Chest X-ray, AP view. Patient: 63 years old, sex M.
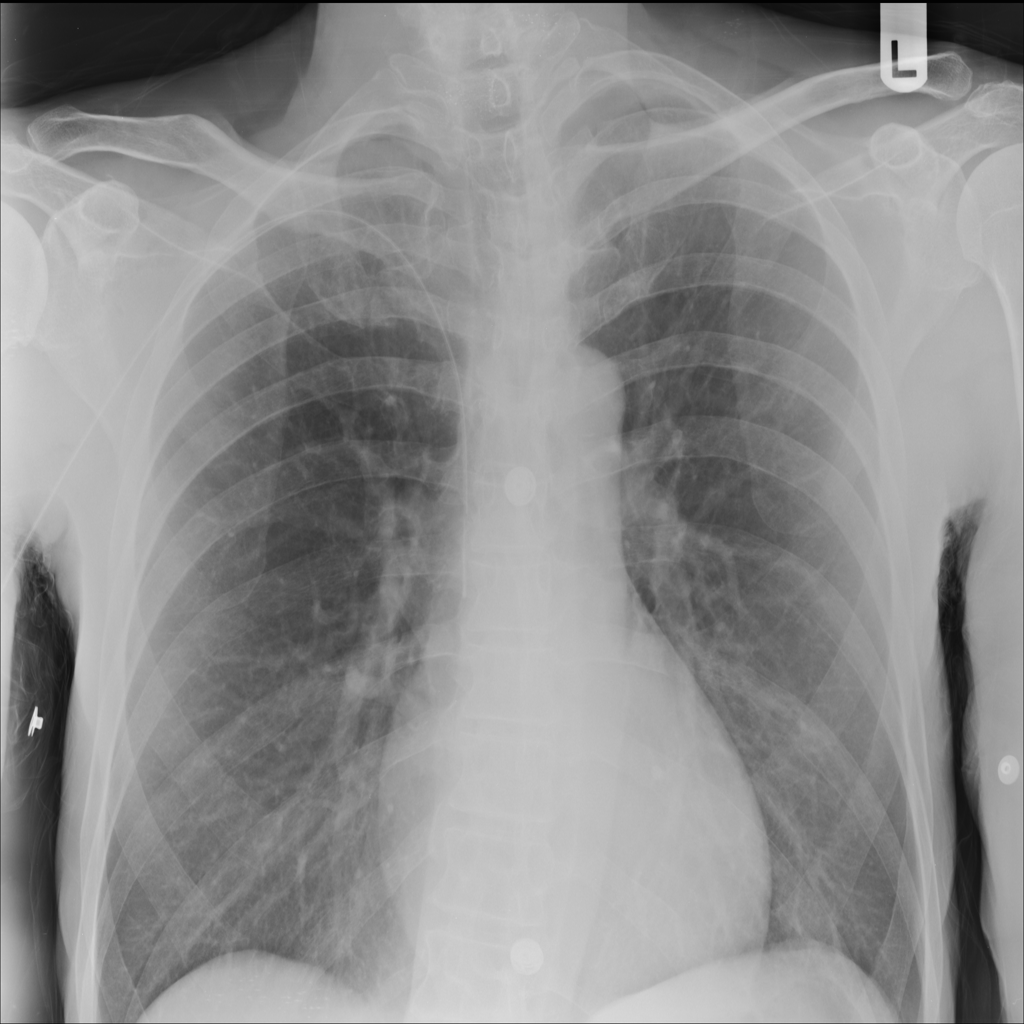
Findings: No Finding